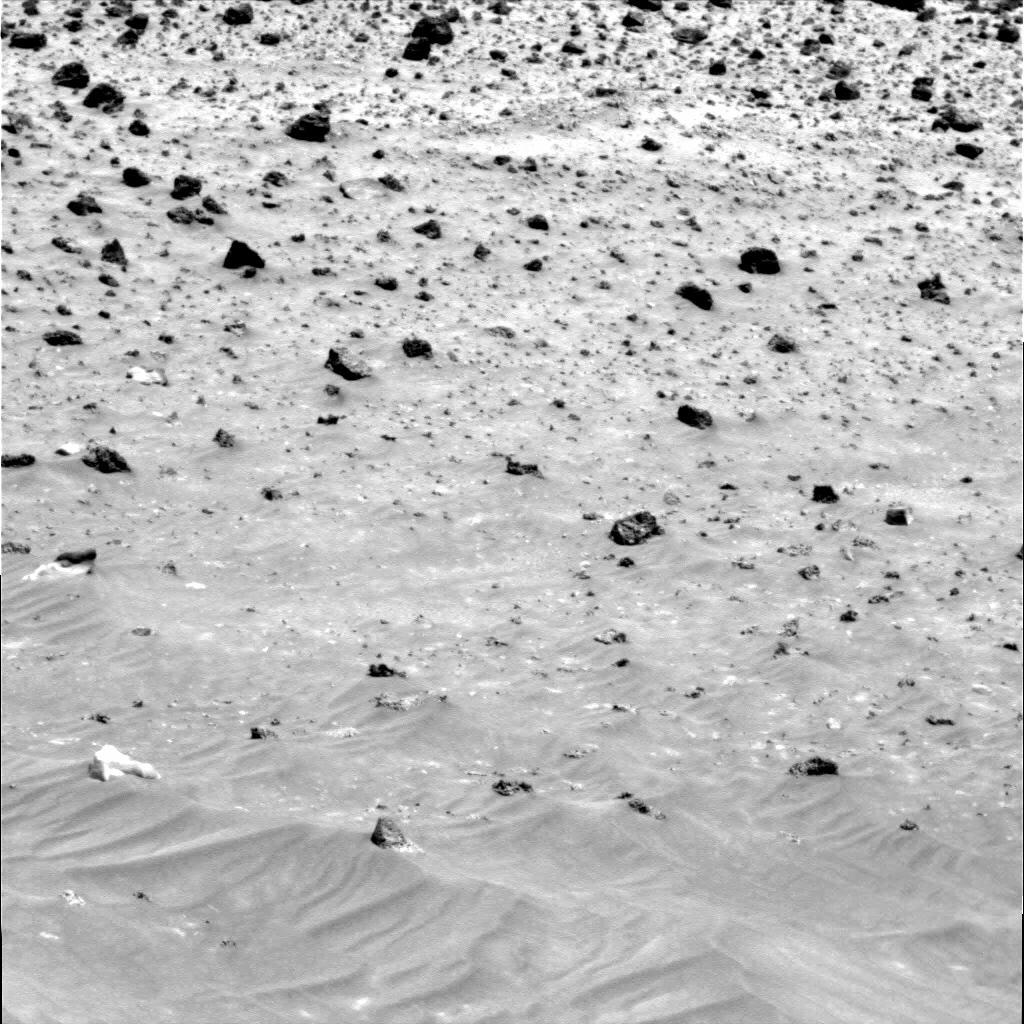
Terrain classes present: Gravel / Sand / Soil, Rock, Shadow